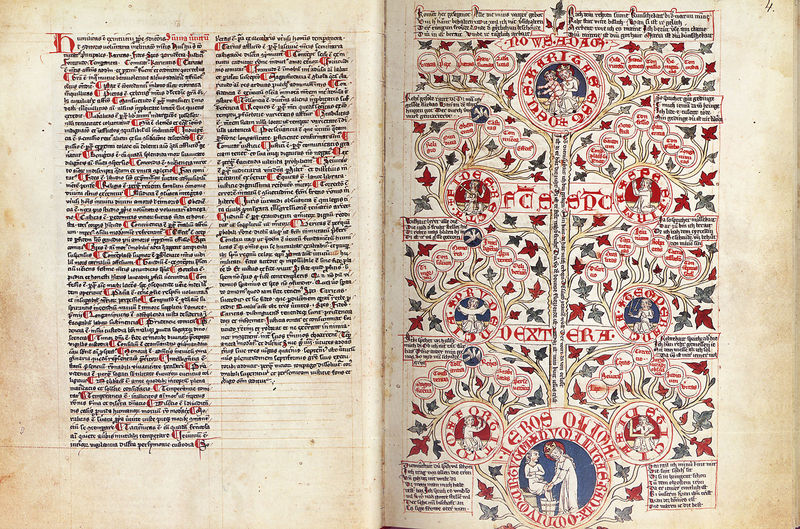
Titel: Speculum humanae salvationis; Codex Cremifanensis 243
Institution: Kremsmünster, Stiftsbibliothek
Schlagwörter: baum, blau, schwarz, rot, alt, bibel, krone, schrift, buch, druck, seite, text, buchdruck, buchseite, latein, initial, lehrbuch, stammbaum, seitenzahl, handgeschrieben, zeispaltig, prachthandschrift initiale